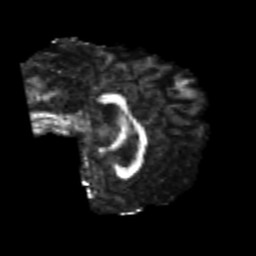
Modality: FA
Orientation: sagittal
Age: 22
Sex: female
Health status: healthy
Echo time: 0.074 s